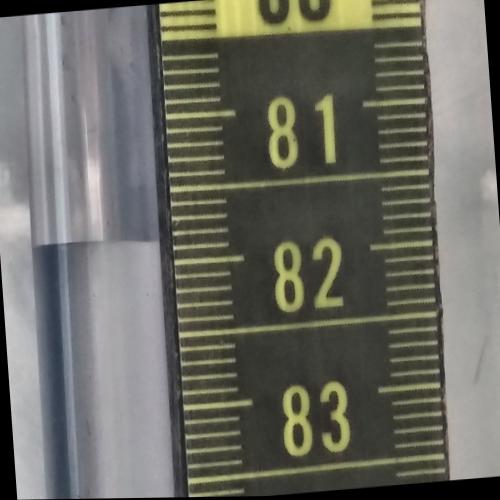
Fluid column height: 12.0 cm